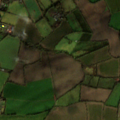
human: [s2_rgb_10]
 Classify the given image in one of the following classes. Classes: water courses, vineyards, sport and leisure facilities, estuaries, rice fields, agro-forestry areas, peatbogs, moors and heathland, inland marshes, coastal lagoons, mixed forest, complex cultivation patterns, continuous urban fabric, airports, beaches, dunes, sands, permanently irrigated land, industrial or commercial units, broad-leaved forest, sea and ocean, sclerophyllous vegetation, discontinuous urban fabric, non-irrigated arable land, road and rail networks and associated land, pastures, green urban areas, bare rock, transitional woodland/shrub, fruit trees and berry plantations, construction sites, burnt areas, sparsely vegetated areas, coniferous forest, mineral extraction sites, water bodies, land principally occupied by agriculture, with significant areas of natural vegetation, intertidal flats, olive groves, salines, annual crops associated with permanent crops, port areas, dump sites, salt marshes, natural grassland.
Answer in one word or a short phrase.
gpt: non-irrigated arable land, pastures